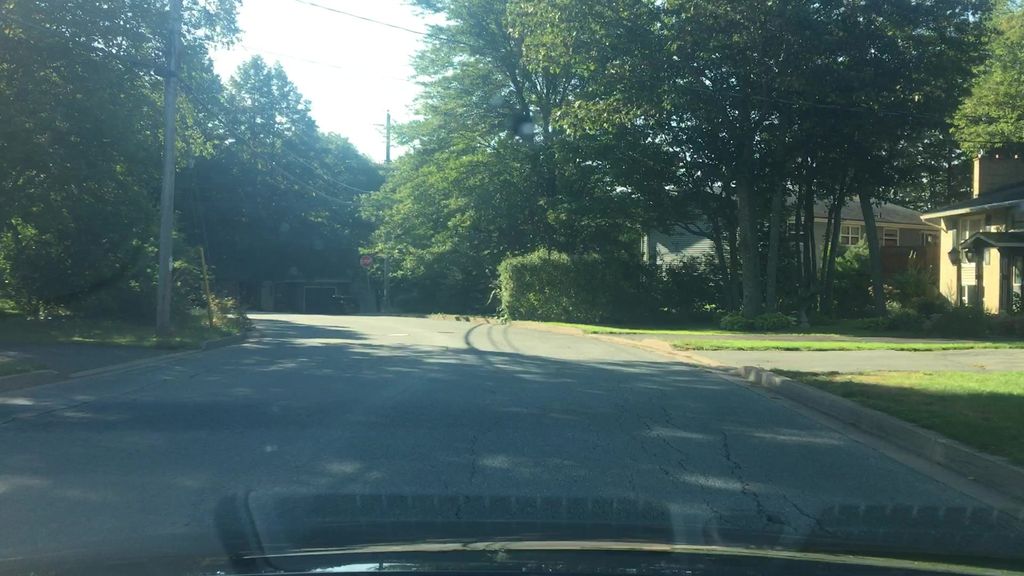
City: halifax